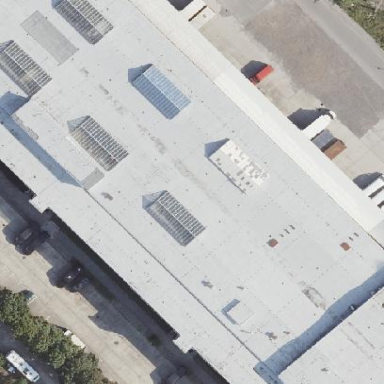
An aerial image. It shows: Commercial building.